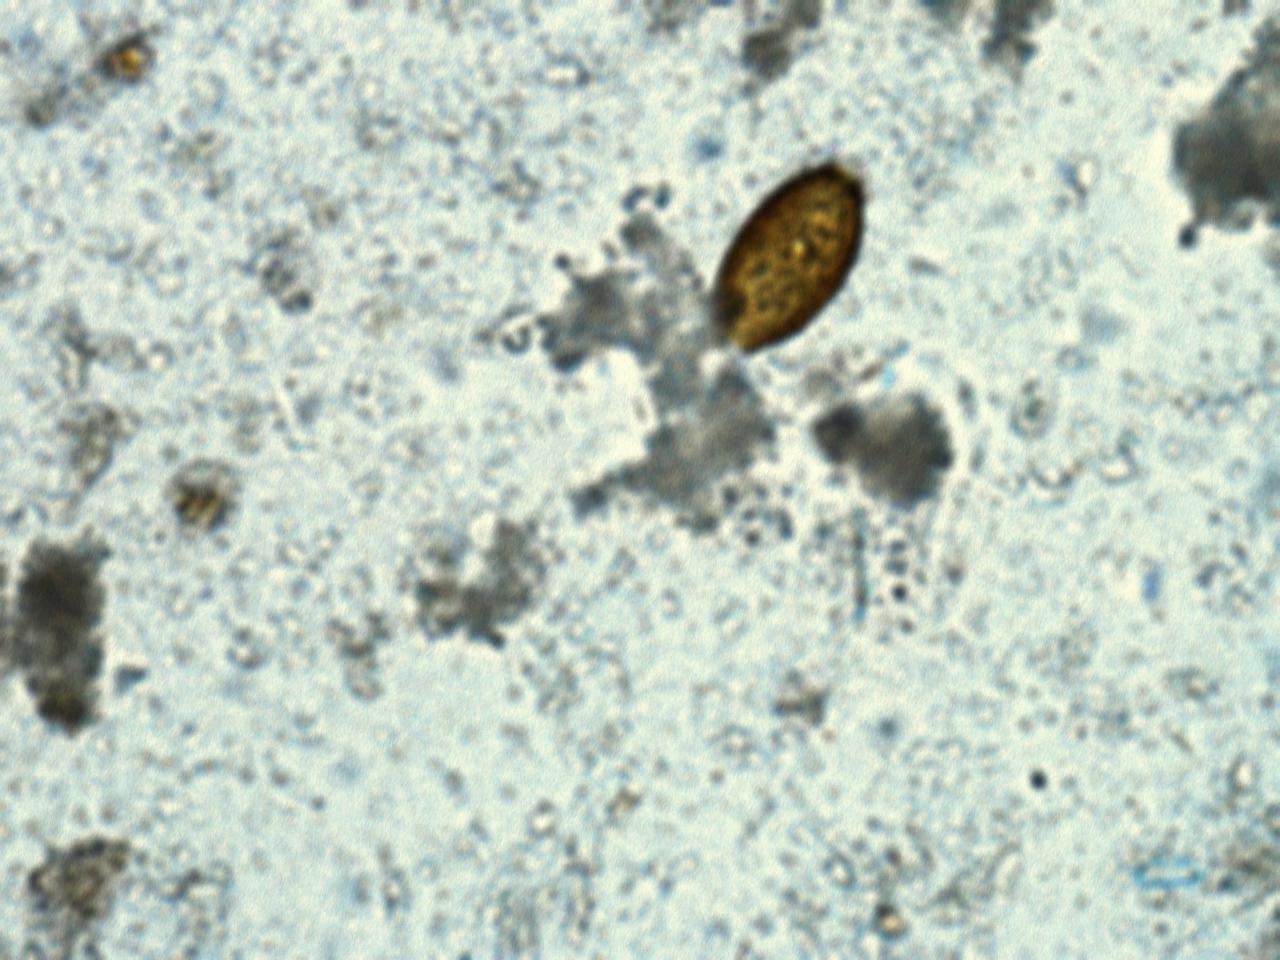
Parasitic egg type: Trichuris trichiura